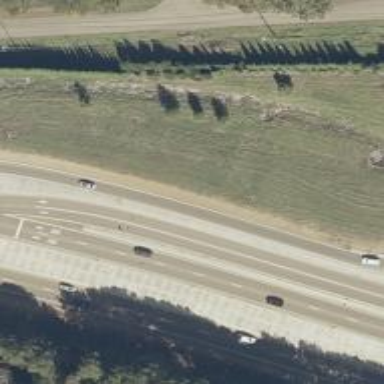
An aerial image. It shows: Trunk link highway.